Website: bh-photo
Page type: delivery-shipping
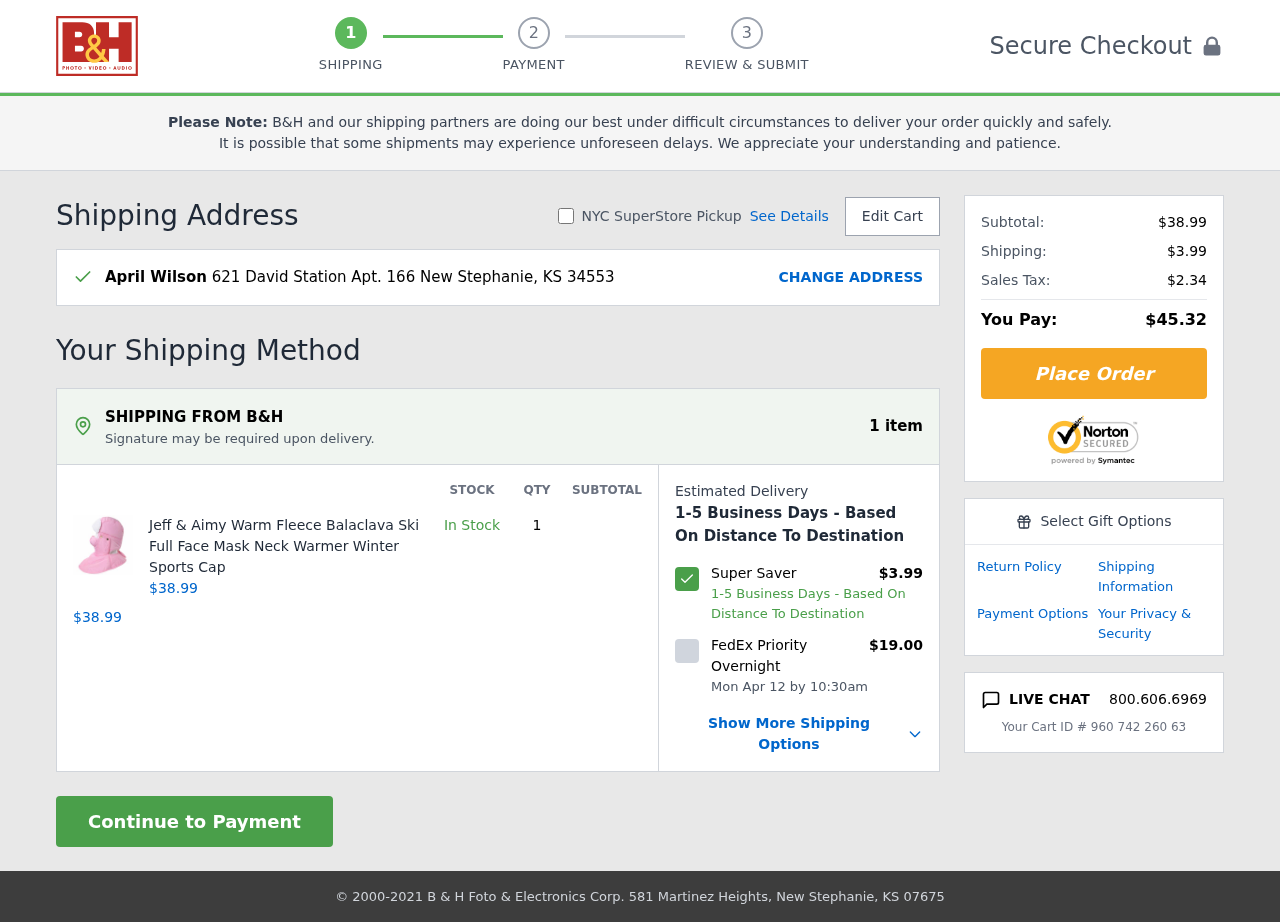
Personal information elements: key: PII_FULLNAME
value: April Wilson
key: PII_STREET
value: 621 David Station Apt. 166
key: PII_CITY_STATE_ZIP
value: New Stephanie, KS 34553
Product elements: key: PRODUCT1_NAME
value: Jeff & Aimy Warm Fleece Balaclava Ski Full Face Mask Neck Warmer Winter Sports Cap
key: PRODUCT1_PRICE
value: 38.99
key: PRODUCT1_QUANTITY
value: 1
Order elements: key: ORDER_NUM_ITEMS
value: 1 item
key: ORDER_SUBTOTAL2
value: $38.99
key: ORDER_SHIPPING_COST
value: $3.99
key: ORDER_DELIVERY_DATE
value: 1-5 Business Days - Based On Distance To Destination
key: ORDER_SUBTOTAL
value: $38.99
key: ORDER_SHIPPING_COST2
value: $3.99
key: ORDER_TAX
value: $2.34
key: ORDER_TOTAL
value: $45.32
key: ORDER_CART_ID
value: Your Cart ID # 960 742 260 63